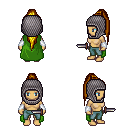
a pixel art fantasy rpg character, female body template, human, tanned skin, green cape, teal pants, blonde extra-long topknot hairstyle, chain hood, white cloth bracers, dagger, four views (front, back, left, right), 2x2 character sprite sheet, small pixel art, hard edges, no anti-aliasing